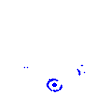
Particle: electron